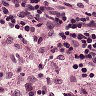
Metastatic tissue present: no